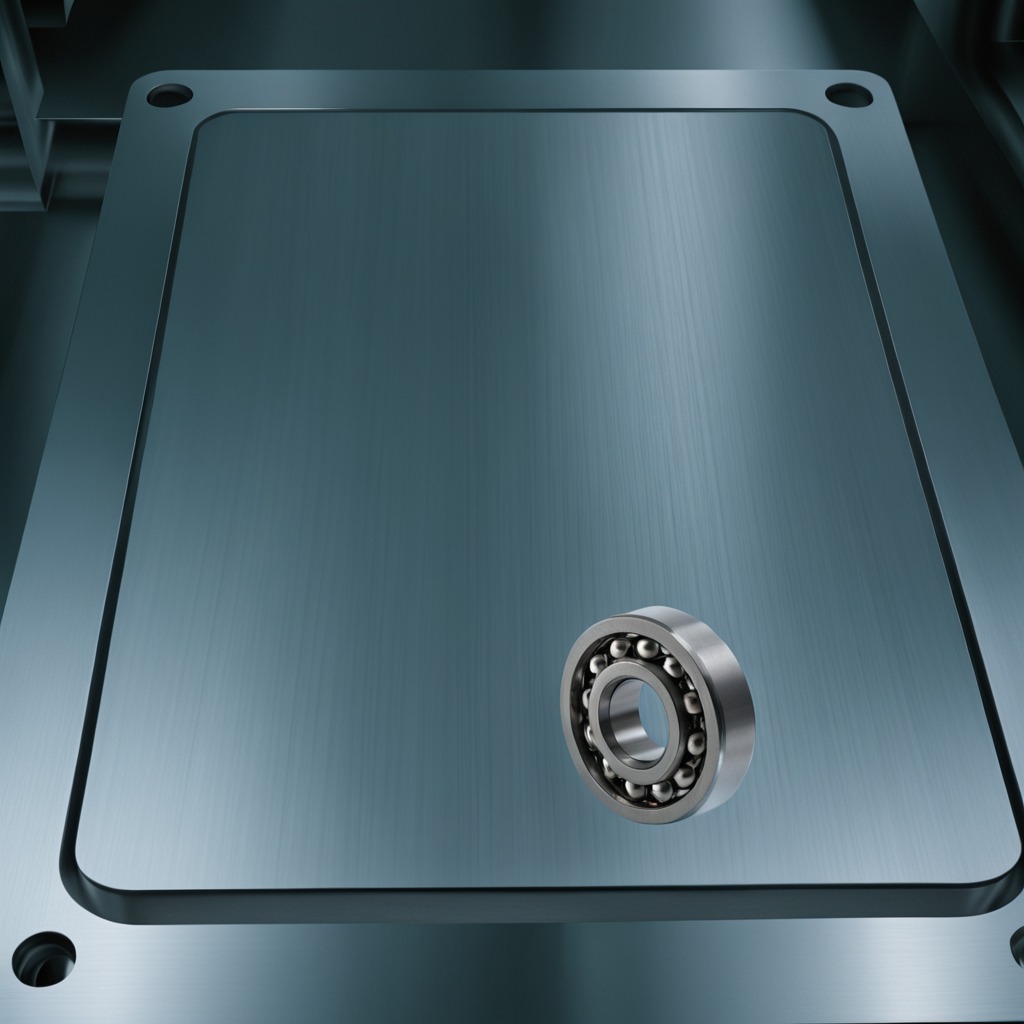
A ball bearing is lying on the metal table in a machine shop under fluorescent lights.